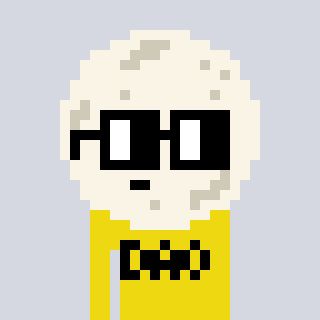
a pixel art character with square black glasses, a moon-shaped head and a yellow-colored body on a cool background